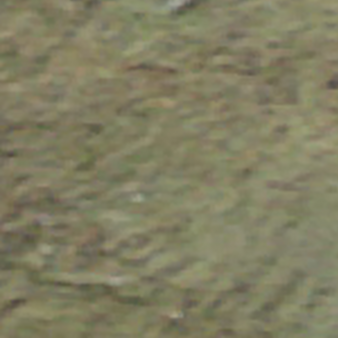
Label: other